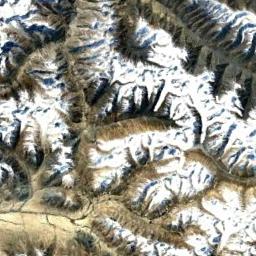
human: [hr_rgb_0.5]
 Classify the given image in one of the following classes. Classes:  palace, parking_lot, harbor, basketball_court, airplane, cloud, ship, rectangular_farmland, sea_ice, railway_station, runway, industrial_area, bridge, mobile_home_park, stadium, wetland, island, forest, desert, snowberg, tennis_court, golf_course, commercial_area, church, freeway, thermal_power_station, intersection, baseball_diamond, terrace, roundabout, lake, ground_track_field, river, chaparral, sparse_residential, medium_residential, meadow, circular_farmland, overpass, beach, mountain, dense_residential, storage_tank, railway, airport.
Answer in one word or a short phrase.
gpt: snowberg